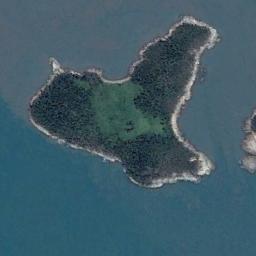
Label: island